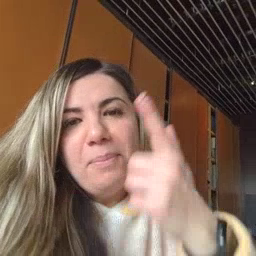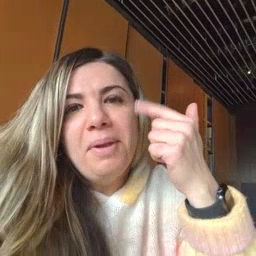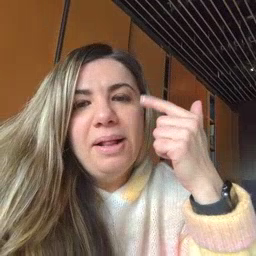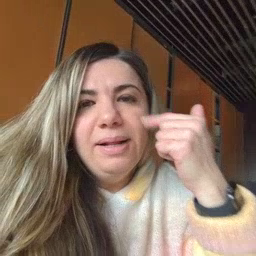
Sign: cry